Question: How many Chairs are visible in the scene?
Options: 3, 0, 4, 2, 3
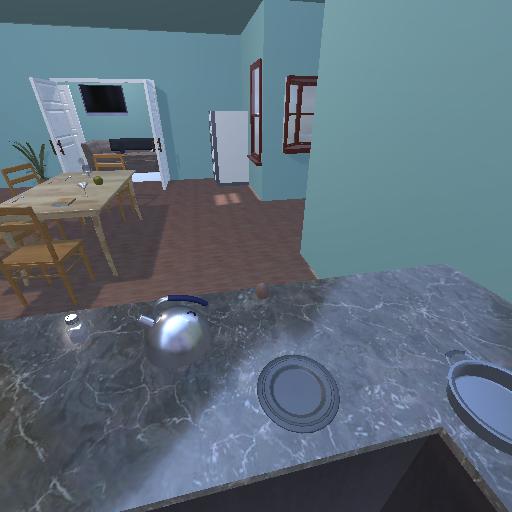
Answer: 3